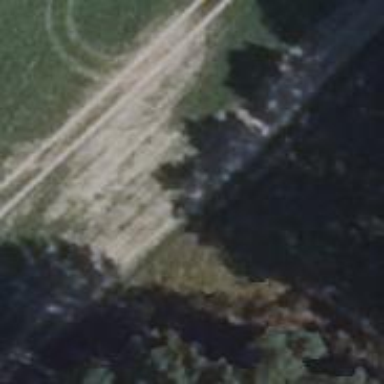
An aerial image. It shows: Sandy track with grade 4 tracktype.